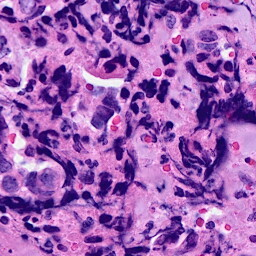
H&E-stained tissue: Breast